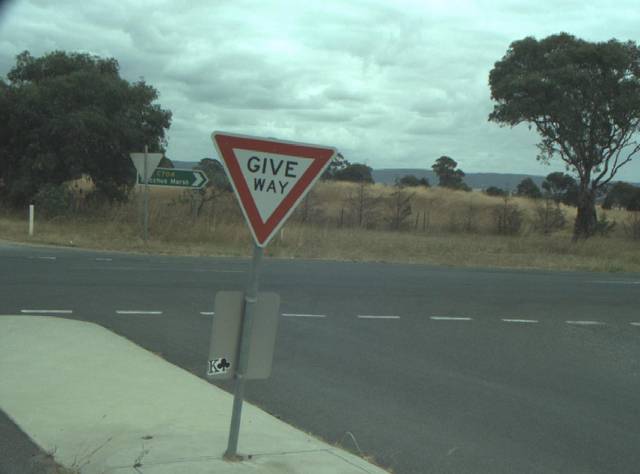
Region: Australia
Coordinates: -37.874, 144.382